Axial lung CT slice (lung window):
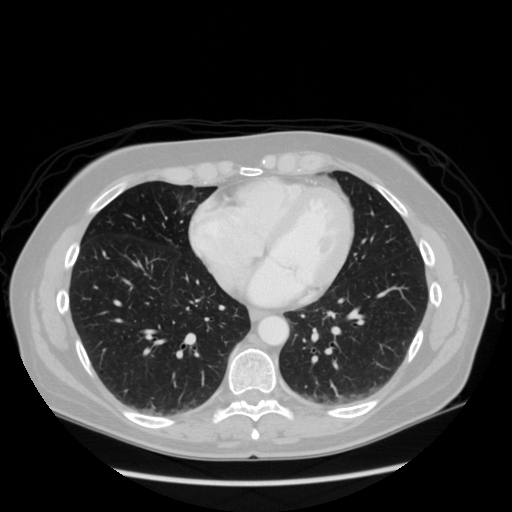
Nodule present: no